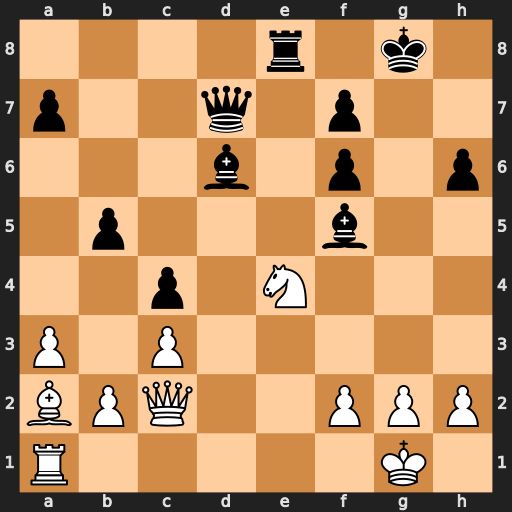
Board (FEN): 4r1k1/p2q1p2/3b1p1p/1p3b2/2p1N3/P1P5/BPQ2PPP/R5K1
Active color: w
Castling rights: -
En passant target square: -
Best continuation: Nxf6+ Kg7 Nxe8+